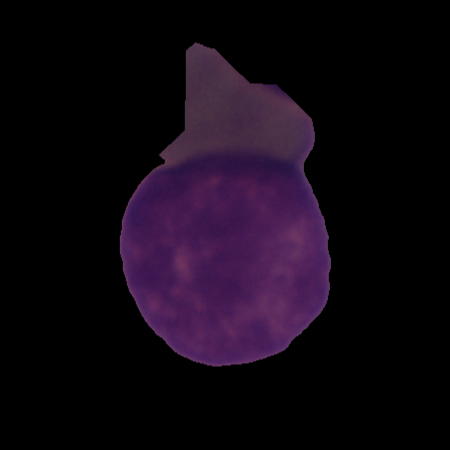
Label: cancer